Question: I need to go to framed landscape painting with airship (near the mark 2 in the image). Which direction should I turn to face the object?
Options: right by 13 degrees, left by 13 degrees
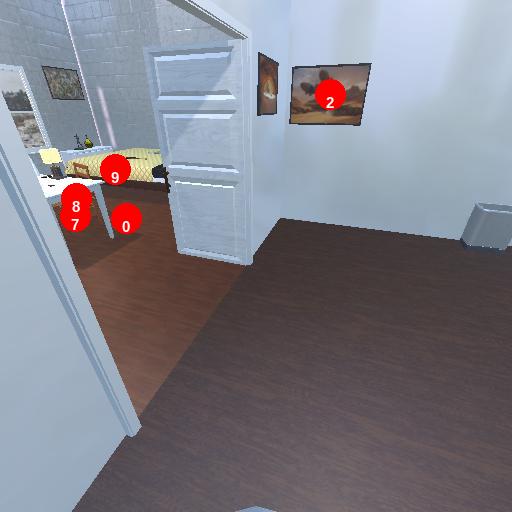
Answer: right by 13 degrees